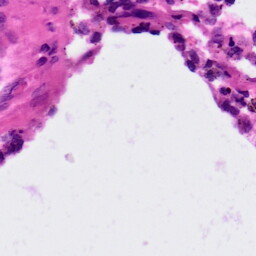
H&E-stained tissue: Ovarian